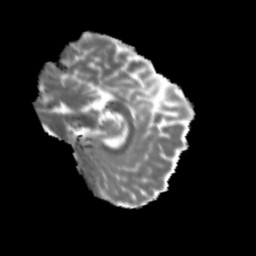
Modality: MD
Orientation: sagittal
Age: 23
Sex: male
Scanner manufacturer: siemens
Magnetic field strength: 3 T
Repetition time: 3.5 s
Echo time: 0.125 s